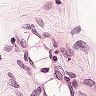
Metastatic tissue present: no